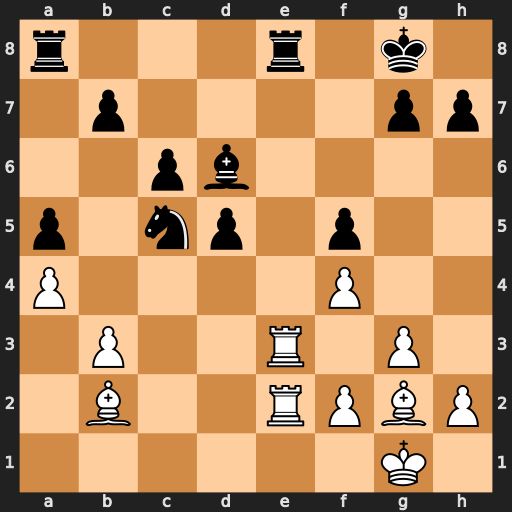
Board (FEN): r3r1k1/1p4pp/2pb4/p1np1p2/P4P2/1P2R1P1/1B2RPBP/6K1
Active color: w
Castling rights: -
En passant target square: -
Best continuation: Rxe8+ Rxe8 Rxe8+